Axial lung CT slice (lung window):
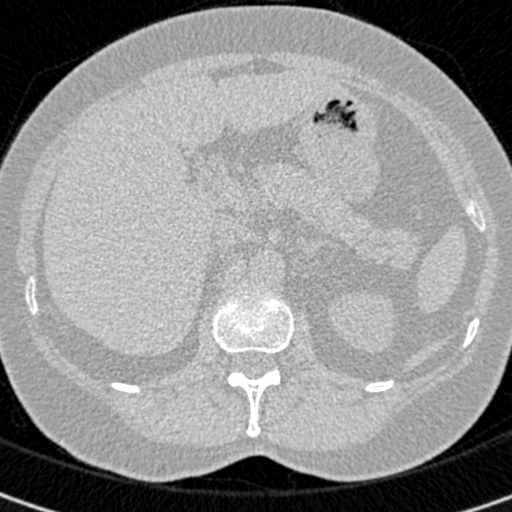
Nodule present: no